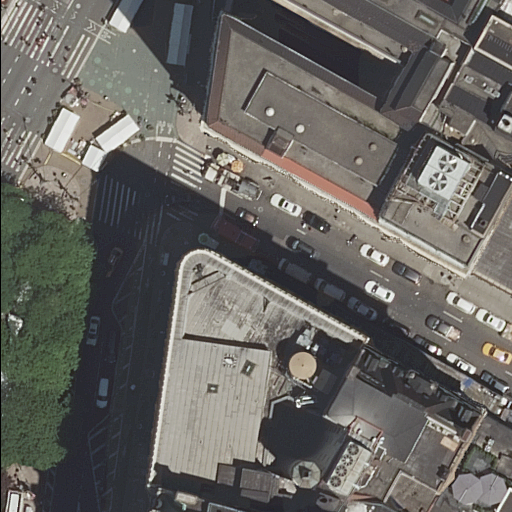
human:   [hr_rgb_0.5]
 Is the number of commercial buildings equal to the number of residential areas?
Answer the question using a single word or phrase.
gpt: yes

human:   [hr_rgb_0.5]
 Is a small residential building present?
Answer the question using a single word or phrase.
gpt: no

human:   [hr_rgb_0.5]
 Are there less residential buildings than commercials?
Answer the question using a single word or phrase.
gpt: no

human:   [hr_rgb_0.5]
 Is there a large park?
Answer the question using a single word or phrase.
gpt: no

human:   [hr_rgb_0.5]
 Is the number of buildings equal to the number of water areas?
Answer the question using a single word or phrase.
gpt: no

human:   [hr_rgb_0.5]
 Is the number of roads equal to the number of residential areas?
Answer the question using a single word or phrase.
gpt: no

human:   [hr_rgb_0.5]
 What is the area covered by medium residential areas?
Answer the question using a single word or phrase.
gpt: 0m2

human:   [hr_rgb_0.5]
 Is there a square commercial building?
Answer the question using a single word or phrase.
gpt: no

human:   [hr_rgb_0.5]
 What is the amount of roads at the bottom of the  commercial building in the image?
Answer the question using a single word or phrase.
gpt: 0

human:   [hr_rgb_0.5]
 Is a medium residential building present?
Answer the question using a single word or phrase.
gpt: no

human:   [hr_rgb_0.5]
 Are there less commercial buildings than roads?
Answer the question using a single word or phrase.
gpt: yes

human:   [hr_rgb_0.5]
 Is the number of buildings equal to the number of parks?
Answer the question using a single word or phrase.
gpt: no

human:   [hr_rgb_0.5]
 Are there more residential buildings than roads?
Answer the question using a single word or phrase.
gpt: no

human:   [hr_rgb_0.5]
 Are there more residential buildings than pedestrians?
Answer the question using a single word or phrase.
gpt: no

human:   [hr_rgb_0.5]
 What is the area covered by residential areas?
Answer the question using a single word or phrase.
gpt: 2876m2

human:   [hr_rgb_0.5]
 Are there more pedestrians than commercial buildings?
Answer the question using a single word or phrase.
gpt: yes

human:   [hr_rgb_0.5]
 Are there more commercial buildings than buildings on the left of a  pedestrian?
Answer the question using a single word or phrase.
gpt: yes

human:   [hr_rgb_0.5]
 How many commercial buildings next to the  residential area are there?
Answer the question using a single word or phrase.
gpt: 1

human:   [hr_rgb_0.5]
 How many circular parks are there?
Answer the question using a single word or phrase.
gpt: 0

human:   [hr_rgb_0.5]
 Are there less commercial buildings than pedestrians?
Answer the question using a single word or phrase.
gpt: yes

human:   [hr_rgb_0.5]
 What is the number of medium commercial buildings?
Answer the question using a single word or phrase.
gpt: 0

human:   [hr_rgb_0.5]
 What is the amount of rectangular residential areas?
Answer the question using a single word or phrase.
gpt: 1

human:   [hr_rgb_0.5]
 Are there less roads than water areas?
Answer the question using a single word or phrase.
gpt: no

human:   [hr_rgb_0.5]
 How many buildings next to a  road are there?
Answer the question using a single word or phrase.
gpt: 5

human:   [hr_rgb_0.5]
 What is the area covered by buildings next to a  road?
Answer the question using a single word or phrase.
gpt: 5196m2

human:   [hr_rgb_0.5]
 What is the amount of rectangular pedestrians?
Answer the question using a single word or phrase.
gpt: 0

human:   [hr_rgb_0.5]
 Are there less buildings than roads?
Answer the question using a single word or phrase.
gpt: yes

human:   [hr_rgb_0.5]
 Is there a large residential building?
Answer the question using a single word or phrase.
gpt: yes

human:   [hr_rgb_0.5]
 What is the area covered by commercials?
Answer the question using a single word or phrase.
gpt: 3119m2

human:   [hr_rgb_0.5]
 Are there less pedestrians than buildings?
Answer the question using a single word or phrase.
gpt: yes

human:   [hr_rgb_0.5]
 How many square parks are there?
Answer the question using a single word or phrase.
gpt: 0

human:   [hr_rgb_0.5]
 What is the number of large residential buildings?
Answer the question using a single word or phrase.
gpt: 2

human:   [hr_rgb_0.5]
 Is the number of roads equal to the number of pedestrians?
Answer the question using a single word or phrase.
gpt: no

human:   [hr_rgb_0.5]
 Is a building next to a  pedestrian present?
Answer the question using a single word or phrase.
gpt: yes

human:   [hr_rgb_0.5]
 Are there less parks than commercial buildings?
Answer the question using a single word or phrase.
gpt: no

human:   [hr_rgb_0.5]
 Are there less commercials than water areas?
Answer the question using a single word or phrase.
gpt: no